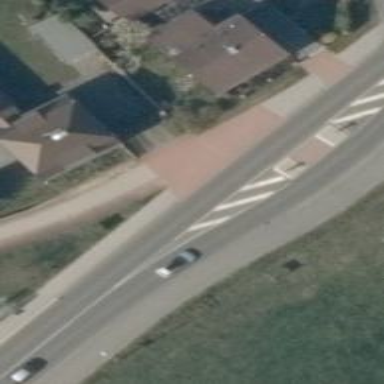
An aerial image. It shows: Primary highway with asphalt surface. There is cycle track on the left side of the road.